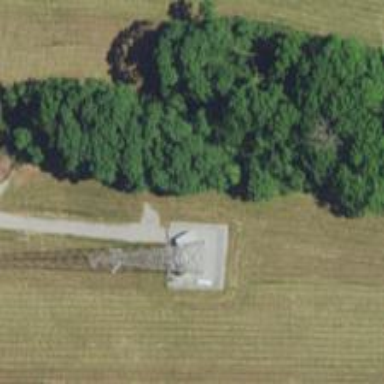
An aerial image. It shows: Communication mast tower.